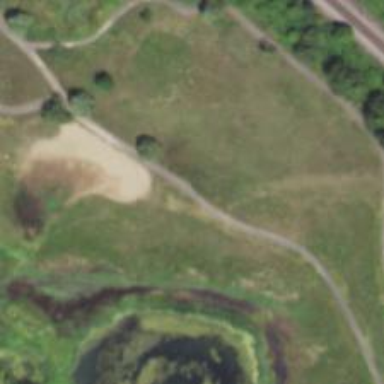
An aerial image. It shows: Path for both road and golf.